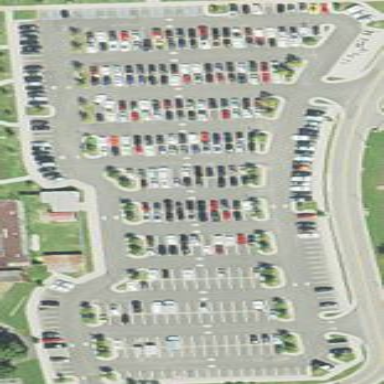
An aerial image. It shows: Parking area with asphalt surface.